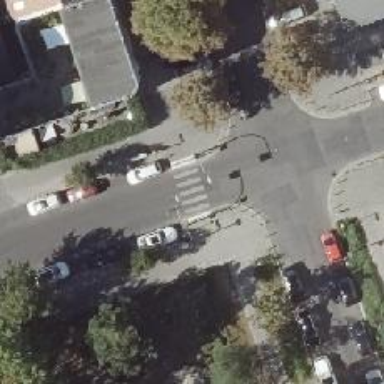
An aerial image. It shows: Marked zebra crossing with distinct zebra markings.